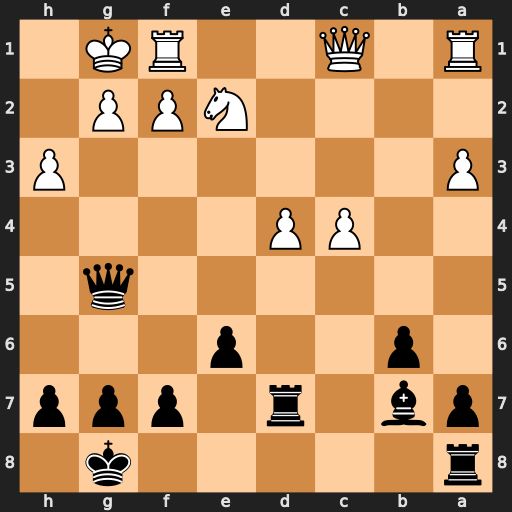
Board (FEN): r5k1/pb1r1ppp/1p2p3/6q1/2PP4/P6P/4NPP1/R1Q2RK1
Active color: b
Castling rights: -
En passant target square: -
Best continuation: Qxg2#